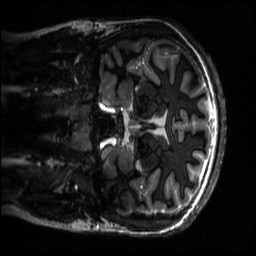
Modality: MP2RAGE
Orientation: coronal
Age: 20
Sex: female
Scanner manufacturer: siemens
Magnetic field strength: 6.98 T
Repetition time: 6 s
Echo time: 0.00283 s